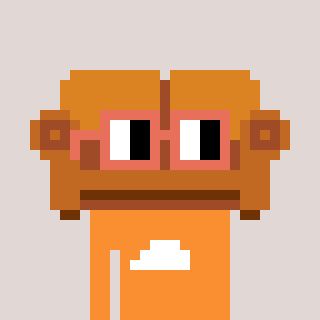
a pixel art character with square orange glasses, a couch-shaped head and a orange-colored body on a warm background